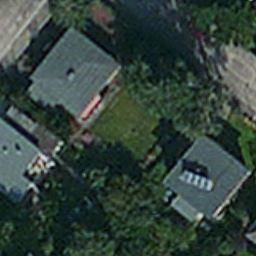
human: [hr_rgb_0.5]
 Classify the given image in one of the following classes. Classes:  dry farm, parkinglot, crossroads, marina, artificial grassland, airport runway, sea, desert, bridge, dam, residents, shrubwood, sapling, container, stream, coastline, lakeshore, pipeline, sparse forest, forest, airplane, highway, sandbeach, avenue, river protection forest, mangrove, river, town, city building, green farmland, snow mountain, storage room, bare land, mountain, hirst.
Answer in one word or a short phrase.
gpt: residents